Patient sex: F
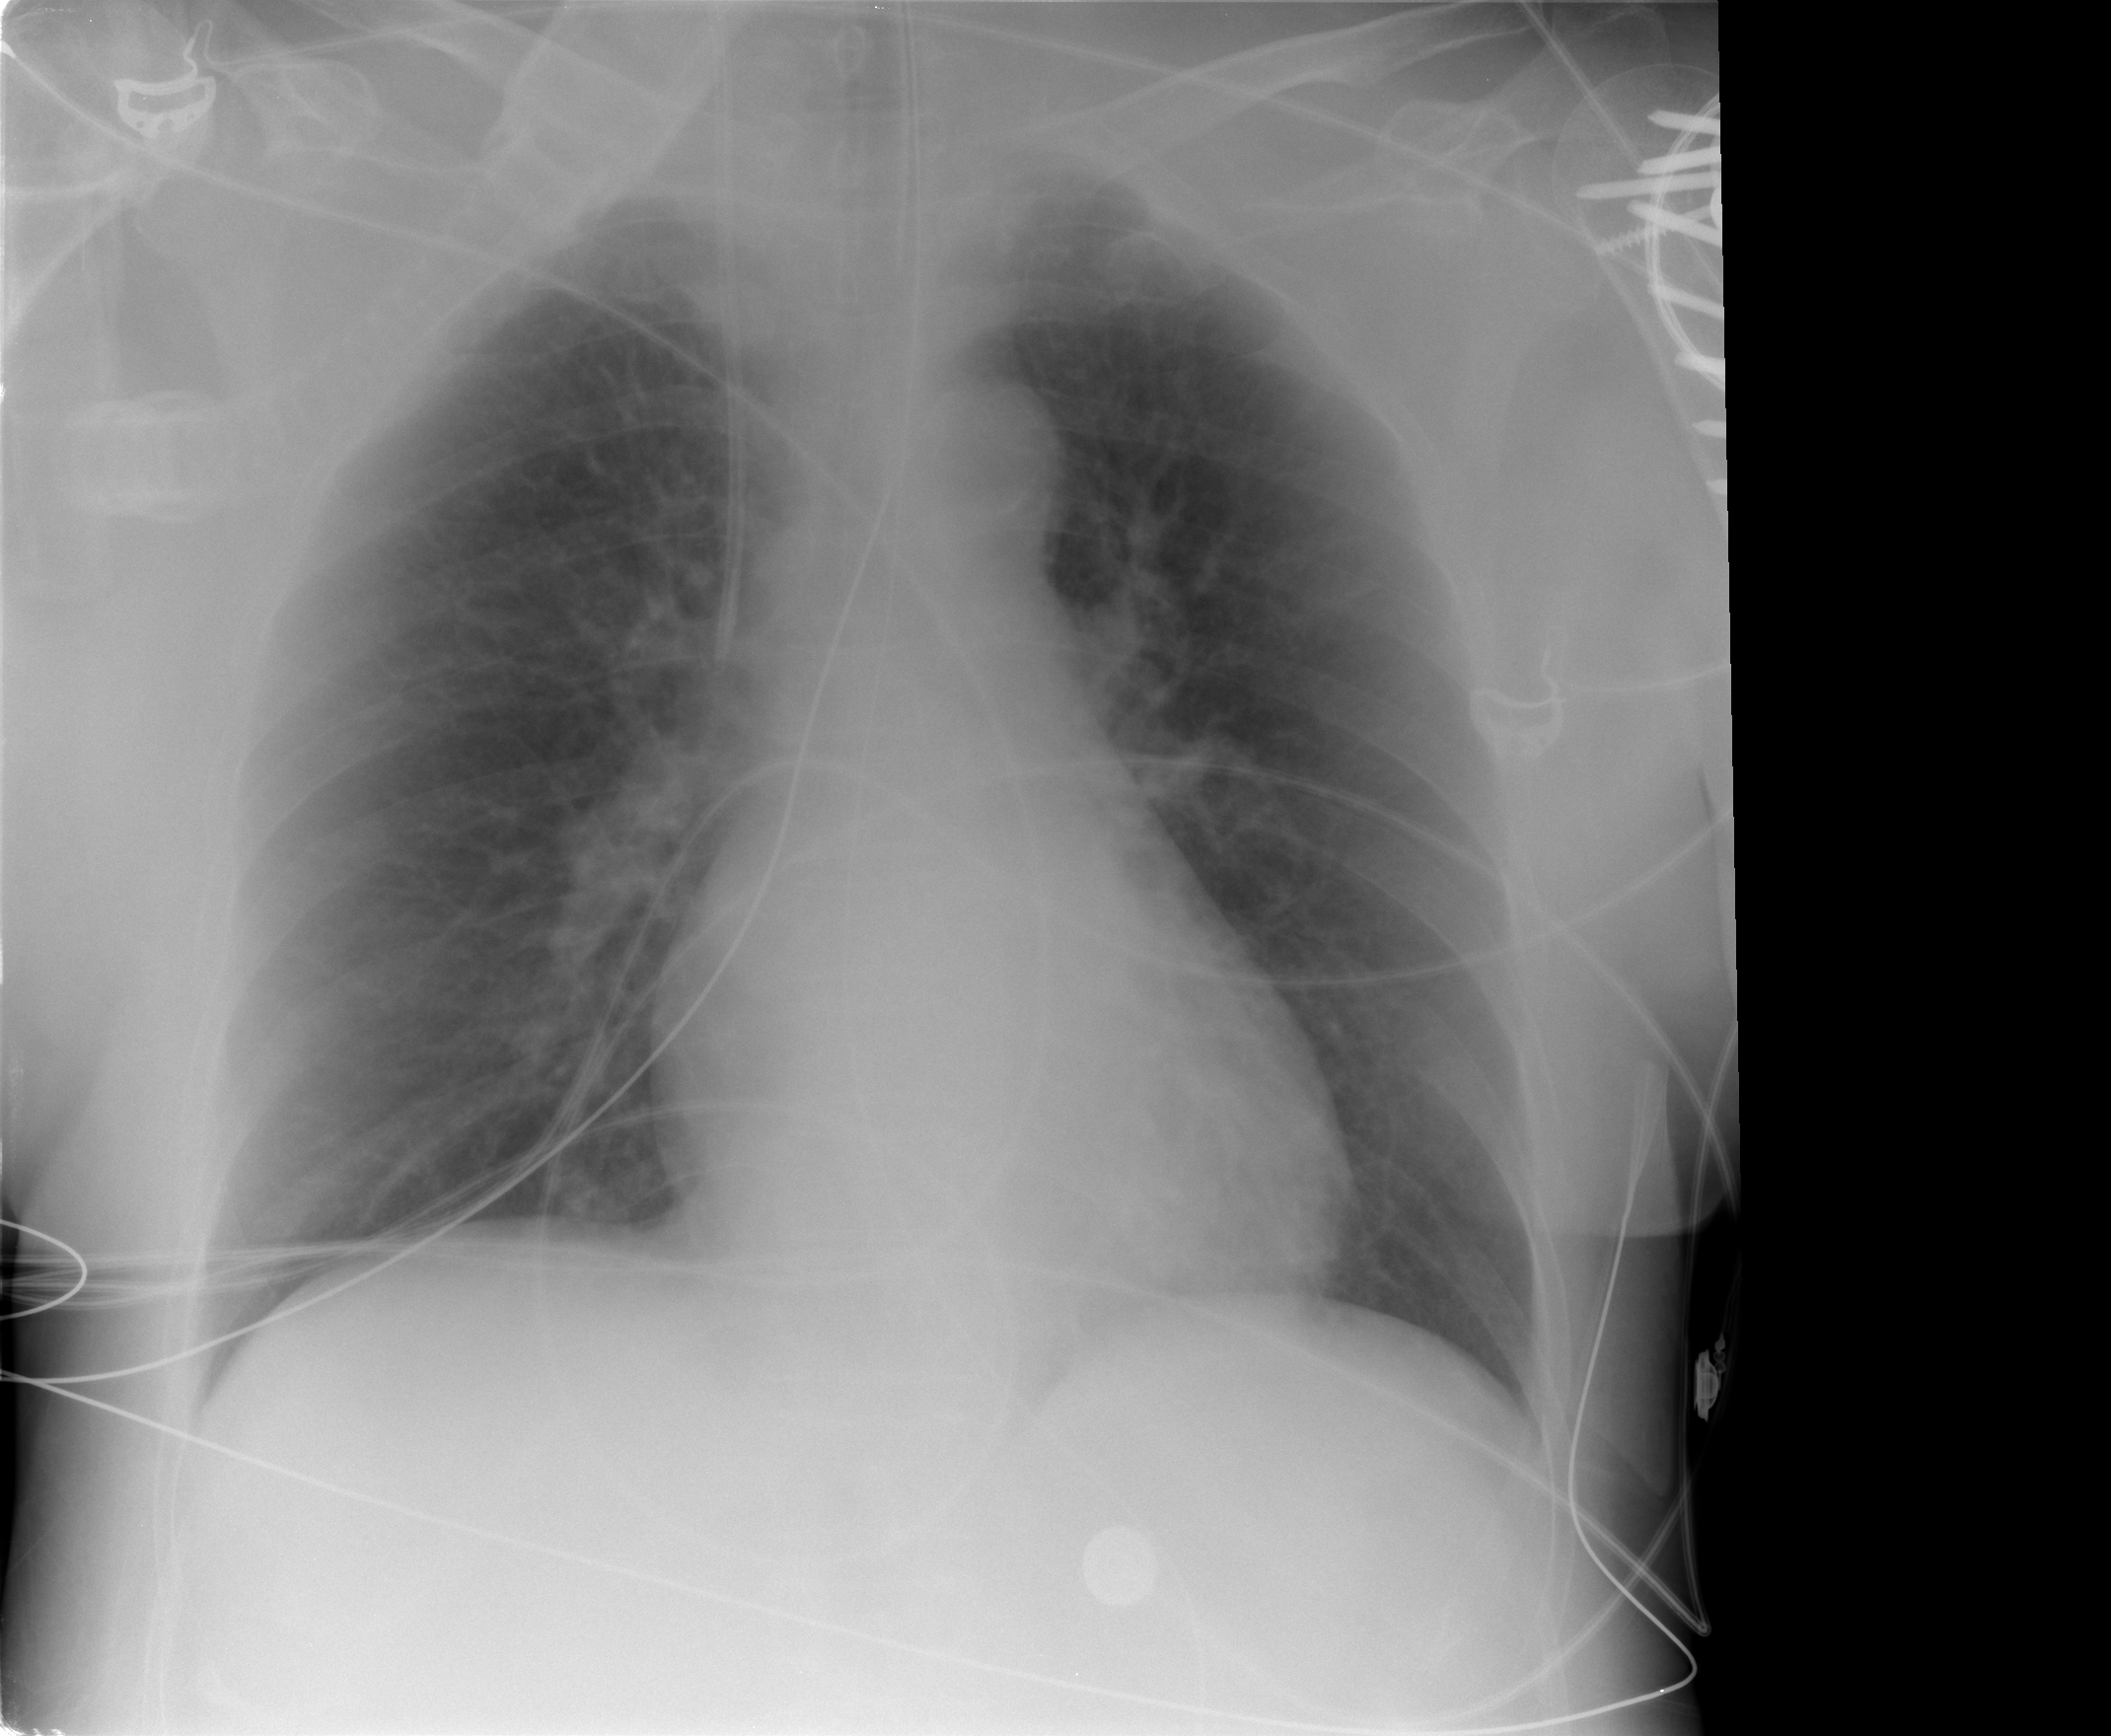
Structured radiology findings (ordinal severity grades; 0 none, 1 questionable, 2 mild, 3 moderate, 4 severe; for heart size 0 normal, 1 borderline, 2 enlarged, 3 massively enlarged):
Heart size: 0
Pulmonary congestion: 2
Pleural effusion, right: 0
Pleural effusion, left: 0
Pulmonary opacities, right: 0
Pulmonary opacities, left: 0
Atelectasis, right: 0
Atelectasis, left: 0